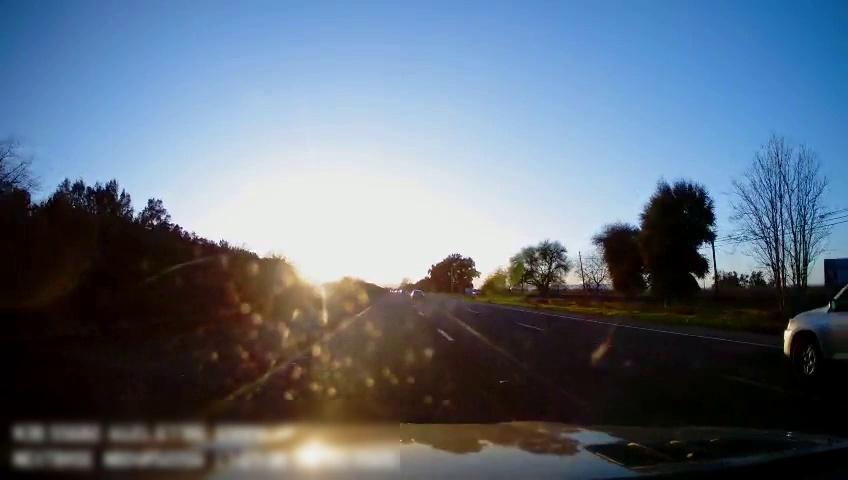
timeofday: Day
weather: Sunny
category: Drivable Space
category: Vehicles | Car
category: Vehicles | SUV
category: Lanes | Alternate Lane
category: Lanes | Current Lane
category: Lanes | Current Lane
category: Lanes | Alternate Lane
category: Traffic | Signs